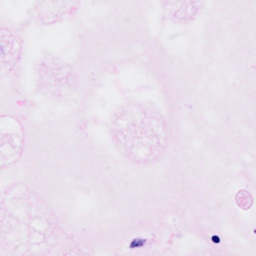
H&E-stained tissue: Breast